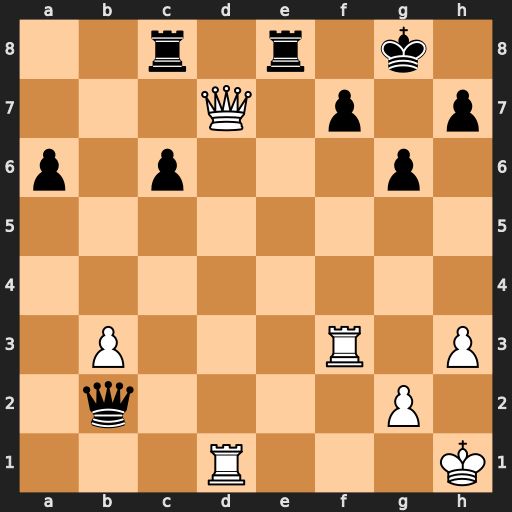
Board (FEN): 2r1r1k1/3Q1p1p/p1p3p1/8/8/1P3R1P/1q4P1/3R3K
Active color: w
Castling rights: -
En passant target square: -
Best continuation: Qxf7+ Kh8 Rd7